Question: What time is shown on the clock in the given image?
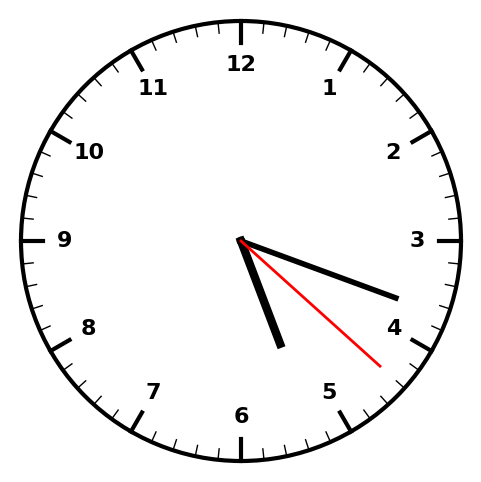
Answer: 05:18:22